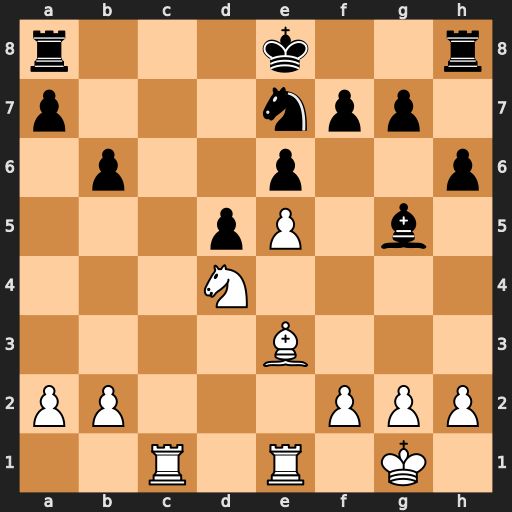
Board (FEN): r3k2r/p3npp1/1p2p2p/3pP1b1/3N4/4B3/PP3PPP/2R1R1K1
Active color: w
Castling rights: kq
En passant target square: -
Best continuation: f4 Bh4 g3 Bxg3 hxg3